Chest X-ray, PA view. Patient: 50 years old, sex F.
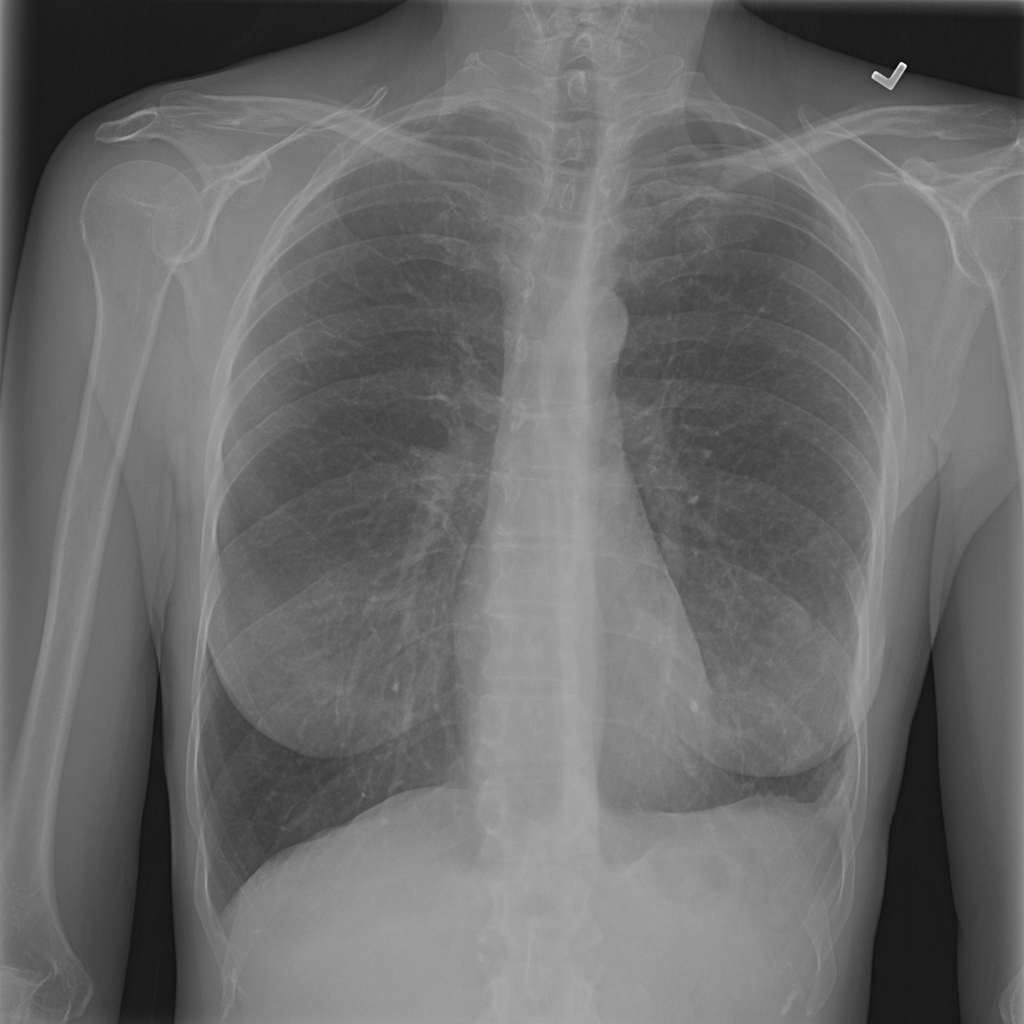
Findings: Fibrosis